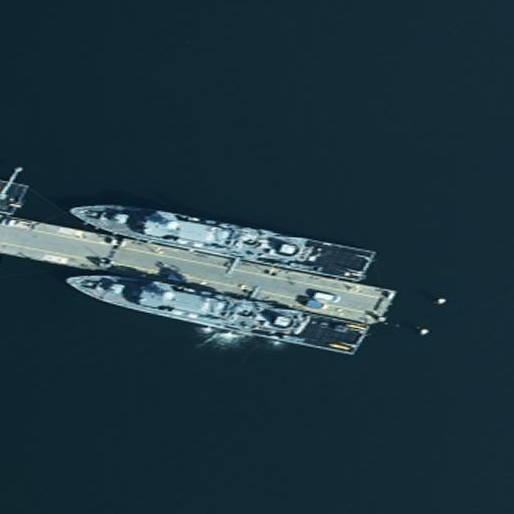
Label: combat